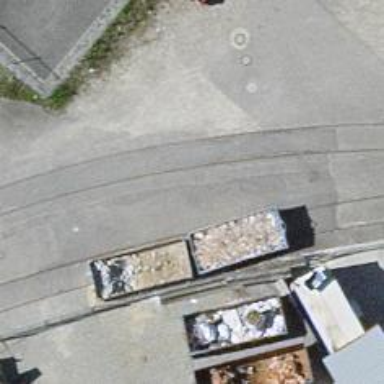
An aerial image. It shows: Single railway spur track.